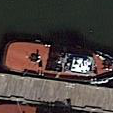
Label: Towing_vessel